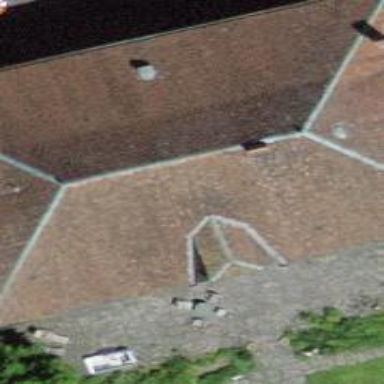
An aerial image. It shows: Building with hipped roof made of roof tiles.